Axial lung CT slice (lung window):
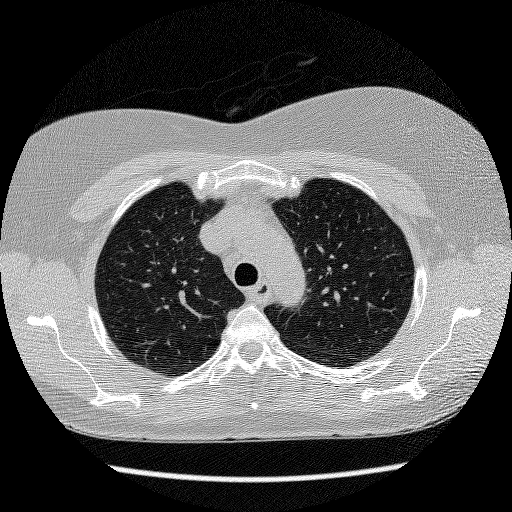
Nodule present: no